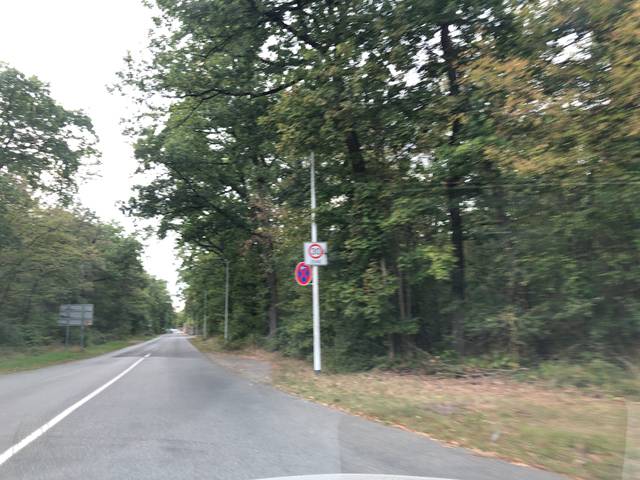
Region: Germany
Coordinates: 49.871, 8.618